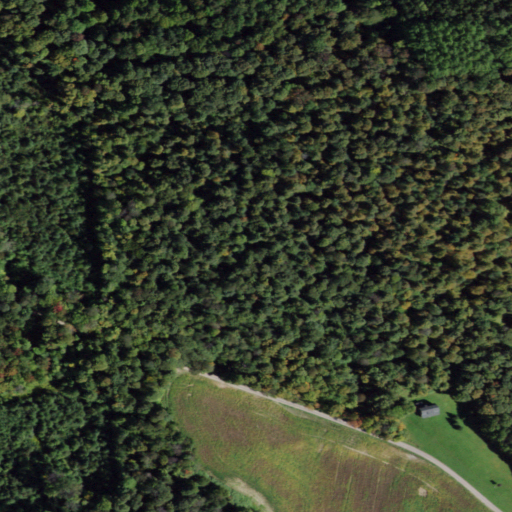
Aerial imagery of mountain in New York named Potter Hill containing deciduous forest, open development, cultivated crops, evergreen forest, and pasture